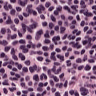
Metastatic tissue present: no